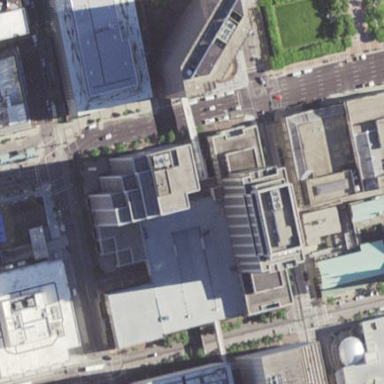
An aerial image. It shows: Office building.